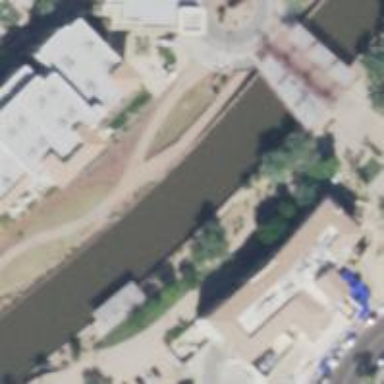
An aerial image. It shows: Canal.